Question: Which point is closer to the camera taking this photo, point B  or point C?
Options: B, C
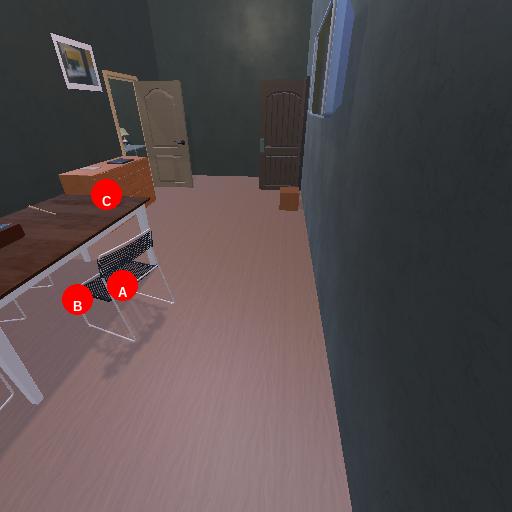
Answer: B